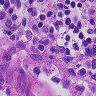
Metastatic tissue present: no